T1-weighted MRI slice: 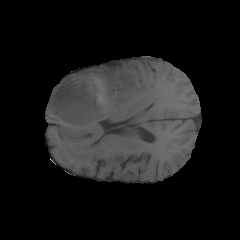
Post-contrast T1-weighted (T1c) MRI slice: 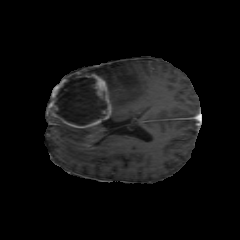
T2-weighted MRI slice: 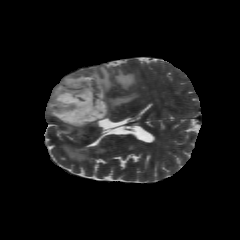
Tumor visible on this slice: yes